Question: I'm having some issues with QGridLayout in pyqt5. I'm trying to make a GUI that has a stack of buttons on one side, a table on the other side, and a plot that occupies the entire bottom of the window. This is the first program I've ever made, so I might have more issues than I know.
I've arranged the buttons within a QTableWidget, and the main QTableWidget contains several fields where users can enter data. I'd like the data entry table to be larger in size than the button table, but resizing it as in <URL> answer doesn't seem to do anything. The button table is larger no matter the columnSpan entry I put in. What am I doing wrong?
Here are the relevant bits of code:
'''
class MainWindow(QMainWindow):
def __init__(self, *args, **kwargs):
super(MainWindow, self).__init__(*args, **kwargs)
self.setGeometry(50, 50, 700, 1000)
self.home()
def home(self):
self.central_widget = QWidget()
self.setCentralWidget(self.central_widget)
self.button_table = QTableWidget(self)
self.layer_add = QPushButton("Add layer", self)
self.plotter = QPushButton("plot transmission", self)
self.layer_table = QTableWidget(self)
self.graphWidget = pg.PlotWidget(self)
self.grid = QGridLayout()
self.grid.setSpacing(10)
self.grid.addWidget(self.button_table, 0, 0, 1, 1)
self.grid.addWidget(self.layer_table, 0, 1, 1, 3)
self.grid.addWidget(self.graphWidget, 1, 0, 1, 4)
self.centralWidget().setLayout(self.grid)
self.show()
'''
I doodled in what I'd ideally like to have happen... here's a picture of what it looks like with the above code

and in red what I'd like to have happen.
Edit: I don't understand why, if I set the QGridLayout columnSpan to be 1 for the table on the left and 3 for the table on the right, the left-hand table is still significantly wider. I am open to either learning how to fix that, understanding how to make the left-hand table auto-shrink to the size of the buttons within it, or an alternative layout suggestion. Thanks for any help!
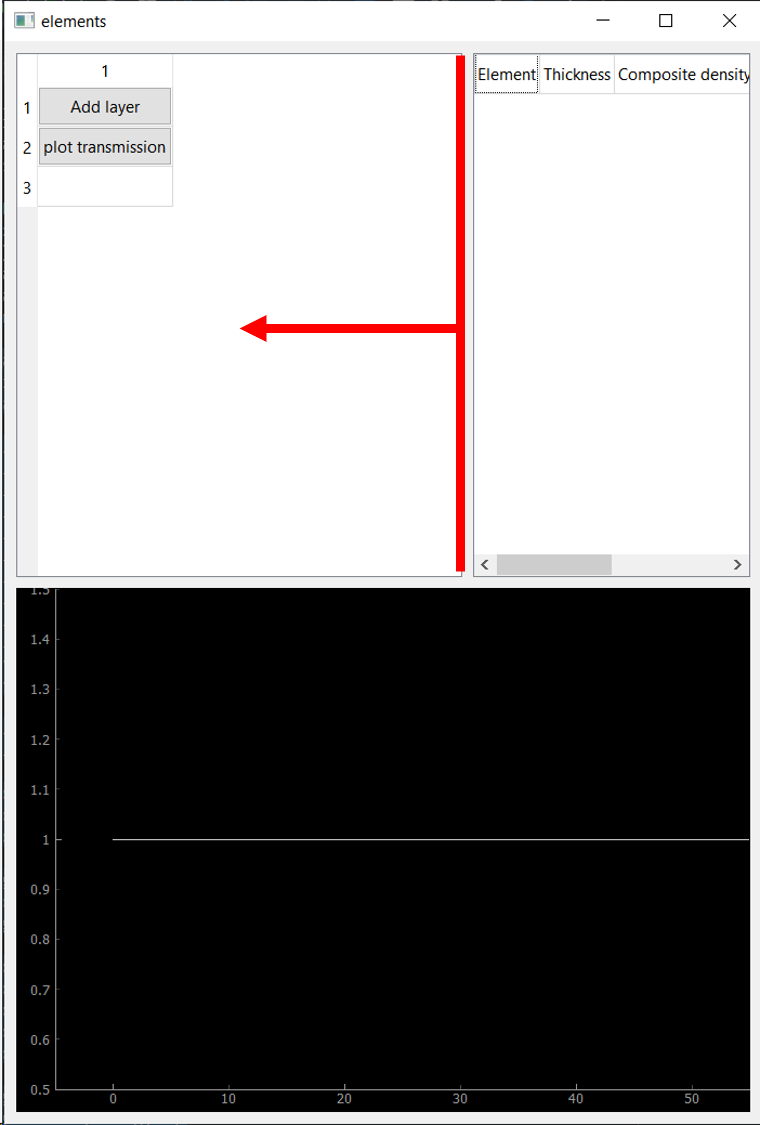
Answer: While you answered your own question, it seems that you changed the behavior by removing the first table (moreover, changing the resize mode of the first column stretch doesn't have much to do with your issue). So I'm answering to your [edited] question, even if it's missing the part in which you added the buttons to the first table.
The main problem was that you were setting a column span too big for the second table:
'''
self.grid.addWidget(self.button_table, 0, 0, 1, 1)
self.grid.addWidget(self.layer_table, 0, 1, 1, 3) # <- 3 columns!
self.grid.addWidget(self.graphWidget, 1, 0, 1, 4)
'''
In the code above, you're telling the layout that the 'layer_table' will have a of 3 columns. Even if you are not actually using three columns, by doing this the layout that the second table will (probably) occupy more space than the first.
Normally, a QGridLayout will use the <URL> property for that, but since by default the stretch is 0 for all columns and rows, it will use the span as a reference.
In fact, using the following:
'''
self.grid.addWidget(self.button_table, 0, 0, 1, 1)
self.grid.addWidget(self.layer_table, 0, 1, 1, 1) # <- 1 column!
self.grid.addWidget(self.graphWidget, 1, 0, 1, 2)
'''
is the same as this:
'''
self.grid.addWidget(self.button_table, 0, 0, 1, 1)
self.grid.addWidget(self.layer_table, 0, 1, 1, 3) # <- 3 columns!
self.grid.addWidget(self.graphWidget, 1, 0, 1, 4)
self.grid.setColumnStretch(0, 1)
self.grid.setColumnStretch(1, 1)
'''
In the first case, the column span is 1 (one widget, one column), and, since the two widgets are of the same type, they will use half of the available horizontal space. In the second, the column span of the right table is 3 (as in your code), the stretch is 1 for both the first second column, and 0 for the third and fourth, meaning that a widget that occupies the second, third and fourth column will have the same available space than a widget that occupies the first, thus obtaining the horizontal space equally divided between those two widgets.
'''
col1 | col2 | col3 | col4
1 | 1 | 0 | 0
'''
Since the second table occupies columns 2 to 4, it will have a stretch of 1 (1 + 0 + 0). Stretches are used by layouts to equally divide the space between widgets (considering their size hints, their minimum size hints, or their minimum/maximum size whenever they're set): the stretches are summed integer values, and then the layout uses the proportions between the sum and those values to resize widgets.
To ensure that the first table uses only the minimum space required to show its contents, you need to do the following:
1. set the sizeAdjustPolicy (which is a property of every QAbstractScrollArea descendant, including every item view) to AdjustToContents; this will make the table "tell" the layout that its size hint is based on its minimum contents;
2. set the resize mode of the horizontal header to adjust all of its sections (as in columns) to their contents;
3. set the horizontal size policy of the table to Maximum; the term "maximum" might be counterintuitive, but it means that the widget's size cannot be larger than its size hint; still, it could be shrunk if any other widget requires space (but not less than the minimumSizeHint) so, alternatively, you could use Fixed (meaning that it cannot even shrink), but it's usually better to allow widgets to be shrunk anyway if the layout is too crowded and the user requires to make the window smaller than it is;
'''
class MainWindow(QMainWindow):
def __init__(self, *args, **kwargs):
super(MainWindow, self).__init__(*args, **kwargs)
self.setGeometry(50, 50, 700, 1000)
self.home()
def home(self):
self.central_widget = QWidget()
self.setCentralWidget(self.central_widget)
self.button_table = QTableWidget(self)
self.button_table.setRowCount(3)
self.button_table.setColumnCount(1)
# set the sizeHint of the table view (actually, its ancestor class,
# QAbstractScrollArea) to the minimum size required to show its contents
self.button_table.setSizeAdjustPolicy(self.button_table.AdjustToContents)
# set all sections of the horizontal headers to adjust themselves to
# their contents
self.button_table.horizontalHeader().setSectionResizeMode(
QHeaderView.ResizeToContents)
# get the current sizePolicy and set it to Maximum, meaning that it will
# use its sizeHint as "maximum": it can expand, but there's no need for
# that, so if any other sibling widget requires more space, it can use it
policy = self.button_table.sizePolicy()
policy.setHorizontalPolicy(policy.Maximum)
# apply the changed policy
self.button_table.setSizePolicy(policy)
self.layer_add = QPushButton("Add layer", self)
self.plotter = QPushButton("plot transmission", self)
# I restored the following lines, which were missing in your edit
self.button_table.setCellWidget(0, 0, self.layer_add)
self.button_table.setCellWidget(1, 0, self.plotter)
self.layer_table = QTableWidget(self)
self.graphWidget = pg.PlotWidget(self)
self.grid = QGridLayout()
self.grid.setSpacing(10)
self.grid.addWidget(self.button_table, 0, 0, 1, 1)
self.grid.addWidget(self.layer_table, 0, 1, 1, 1)
self.grid.addWidget(self.graphWidget, 1, 0, 1, 2)
self.centralWidget().setLayout(self.grid)
'''
As you can see, now the left table only uses the minimum required width, based on the horizontal header width (plus the vertical header width), which in turn is based on the sum of the maximum width of each column.
<URL>